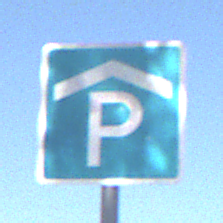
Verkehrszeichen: Parkhaus
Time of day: Midday
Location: Outdoor (RoadRail)
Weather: Clear
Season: Summer
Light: Natural